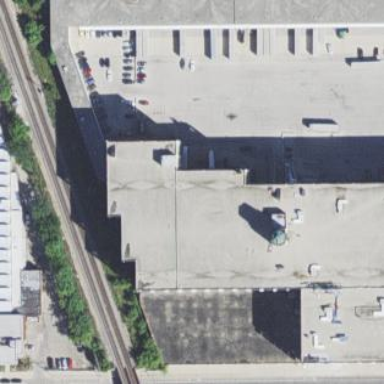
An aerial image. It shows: Warehouse building.